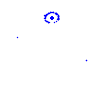
Particle: proton